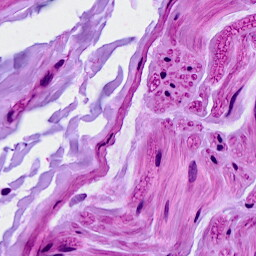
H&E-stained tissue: Breast